Question: When I use a Try/Catch for open a file, the program display a inbuilt message instead of the one I have inside the Catch part, when I try to open a file that don't exist. Whats wrong and what have I missed?
'''
public void ReadFromFile(MainFrame obj, string filePath)
{
try
{
filestream = new FileStream(filePath, FileMode.Open);
BinaryFormatter b = new BinaryFormatter();
var animals2 = (List<Animal>)b.Deserialize(filestream);
foreach (Animal animal in animals2)
{
AddAnimalToList(animal);
obj.UppdateListOfRegistredAnimals(animal.ID, animal.Name, animal.Age, animal.Gender);
}
obj.UpdateId(animals.Count());
}
catch
{
MessageBox.Show("Test", "Test", MessageBoxButtons.OK, MessageBoxIcon.Exclamation);
}
finally
{
filestream.Close();
}
}
'''
EDIT: I discovered that the reason for the inbuilt message is somewhere before the code above! Something must be wrong in the code below that handles an event from the openFileDialog, because despite several messageboxes, non is displayed! What have I done wrong!? Help is preciated!
'''
private void menuFileOpen_Click(object sender, EventArgs e)
{
DialogResult result = openFileDialog1.ShowDialog(); // Show the dialog.
string file = openFileDialog1.FileName;
if (result == DialogResult.OK)
{
MessageBox.Show("TEST", "Test", MessageBoxButtons.OK, MessageBoxIcon.Exclamation);
try
{
MessageBox.Show("TEST", "Test", MessageBoxButtons.OK, MessageBoxIcon.Exclamation);
motelManager.ReadFromFile(this, file); // Smart losning!!
}
catch (FileNotFoundException)
{
MessageBox.Show("Error message", "Test", MessageBoxButtons.OK, MessageBoxIcon.Exclamation);
}
}
}
'''

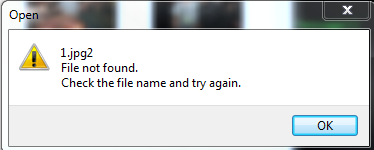
Answer: try this
'''
if(!File.Exists(filePath))
MessageBox.Show("Not found", "Test", MessageBoxButtons.OK, MessageBoxIcon.Exclamation);
'''
for more info
<URL>
'''
private void menuFileOpen_Click(object sender, EventArgs e)
{
openFileDialog1.CheckFileExists = false;
openFileDialog1.CheckPathExists = false;
DialogResult result = openFileDialog1.ShowDialog(); // Show the dialog.
if (result == DialogResult.OK)
{
string file = openFileDialog1.FileName;
MessageBox.Show("TEST", "Test", MessageBoxButtons.OK, MessageBoxIcon.Exclamation);
try
{
MessageBox.Show("TEST", "Test", MessageBoxButtons.OK, MessageBoxIcon.Exclamation);
motelManager.ReadFromFile(this, file); // Smart losning!!
}
catch (FileNotFoundException)
{
MessageBox.Show("Error message", "Test", MessageBoxButtons.OK, MessageBoxIcon.Exclamation);
}
}
}
'''
if you dont want the default message for file not found use
'''
openFileDialog1.CheckFileExists = false;
openFileDialog1.CheckPathExists = false;
'''